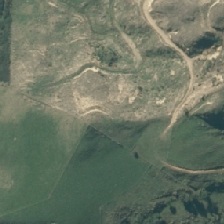
Land cover: high_producing_grassland